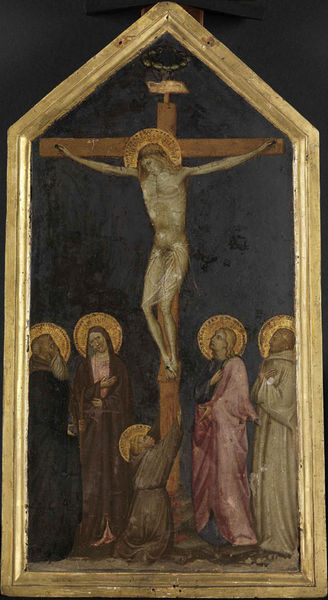
Titel: Christus am Kreuz zwischen Maria und Johannes mit den Heiligen Franziskus, Antonius Eremita und Bernhard von Clairrvaux
Künstler: Florentinischer Meister
Standort: Karlsruhe
Institution: Staatliche Kunsthalle Karlsruhe
Schlagwörter: blau, dunkel, gemälde, gott, gruppe, lendenschurz, mann, nackt, frauen, menschen, braun, frau, grau, hintergrund, holz, männer, schwarz, dach, gürtel, haus, rot, tuch, beige, malerei, alt, bart, bärte, bibel, falten, hinrichtung, inkarnat, johannes, kleidung, kragen, leinen, rahmen, spitze, stehen, tod, tot, trauer, fünf, goldrahmen, öl, kirche, schlank, boden, figur, gewand, gold, haare, kutte, tücher, gewänder, kind, mutter, rosa, düster, italien, giebel, figuren, ölgemälde, tafel, inschrift, faltenwurf, nägel, transparent, oberkörper, umarmen, blut, lendentuch, vergoldet, kreuz, religion, rippen, knien, beten, gebet, kranz, löcher, altar, heiligenschein, nimbus, gotisch, christus, jesus, kreuzigung, stigmata, christlich, leid, leiden, flehen, knieend, mittelalter, durchsichtig, knieen, priester, schwart, kruzifix, mönch, franziskus, kutten, heilige, golden, verehrung, hoffnung, jünger, sechs, heilig, maria, magdalena, anbetung, gekreuzigt, beweinung, heiland, jesu, maria magdalena, petrus, schrein, christentum, ikone, mittelalterlich, altarbild, josef, station, kapuze, pater, tonsur, fünfeck, gekreuzigter, halo, heiligenscheine, peter, apostel, evangelist, judas, giotto, heilgenschein, inri, nimben, aufblicken, altartafel, dreinageltypus, paulus, befreiung, cruzifix, kreuzigungsszene, jeus, golgata, chrisus, aufersteheung, 5 personen, kreuzstation, kreiuzigung, #tod, zugikone, italien kreuzigung, jesus tod beweinung, kfrauen, ikoine, holzrahmenb